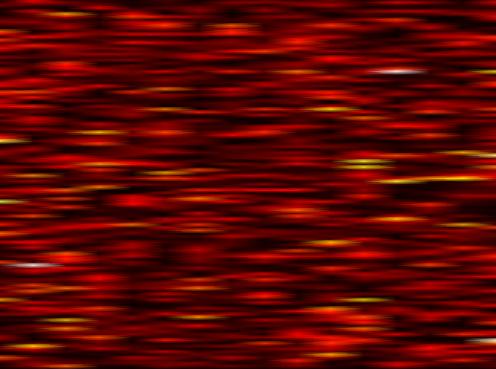
Label: FOFDM